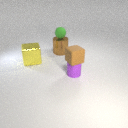
small purple rubber cylinder in front of large yellow metal cube